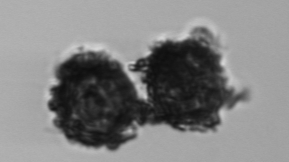
Label: Thalassiosira_TAG_external_detritus